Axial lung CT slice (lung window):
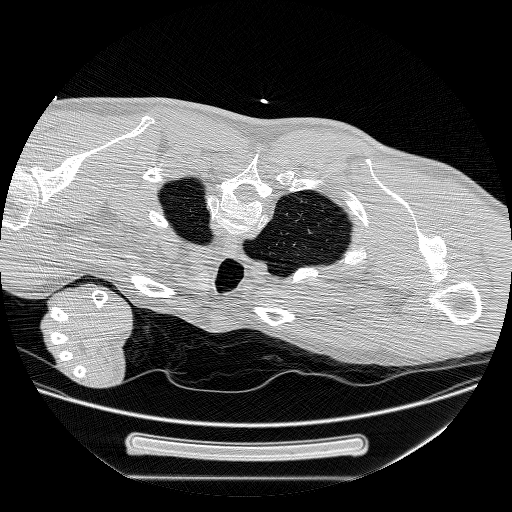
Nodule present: no